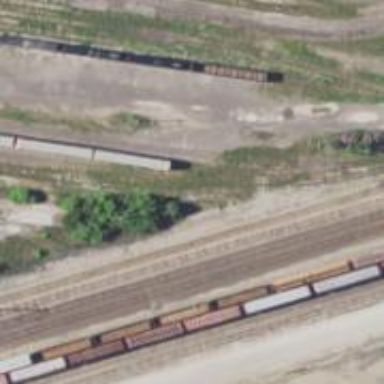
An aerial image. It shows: Railway siding with rails.